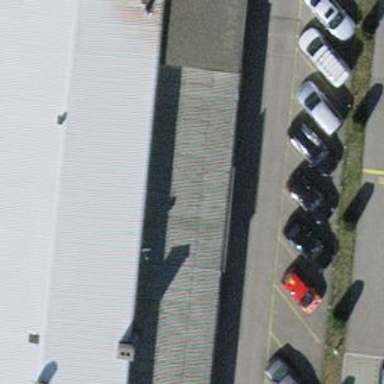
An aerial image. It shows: Car repair shop.